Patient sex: M
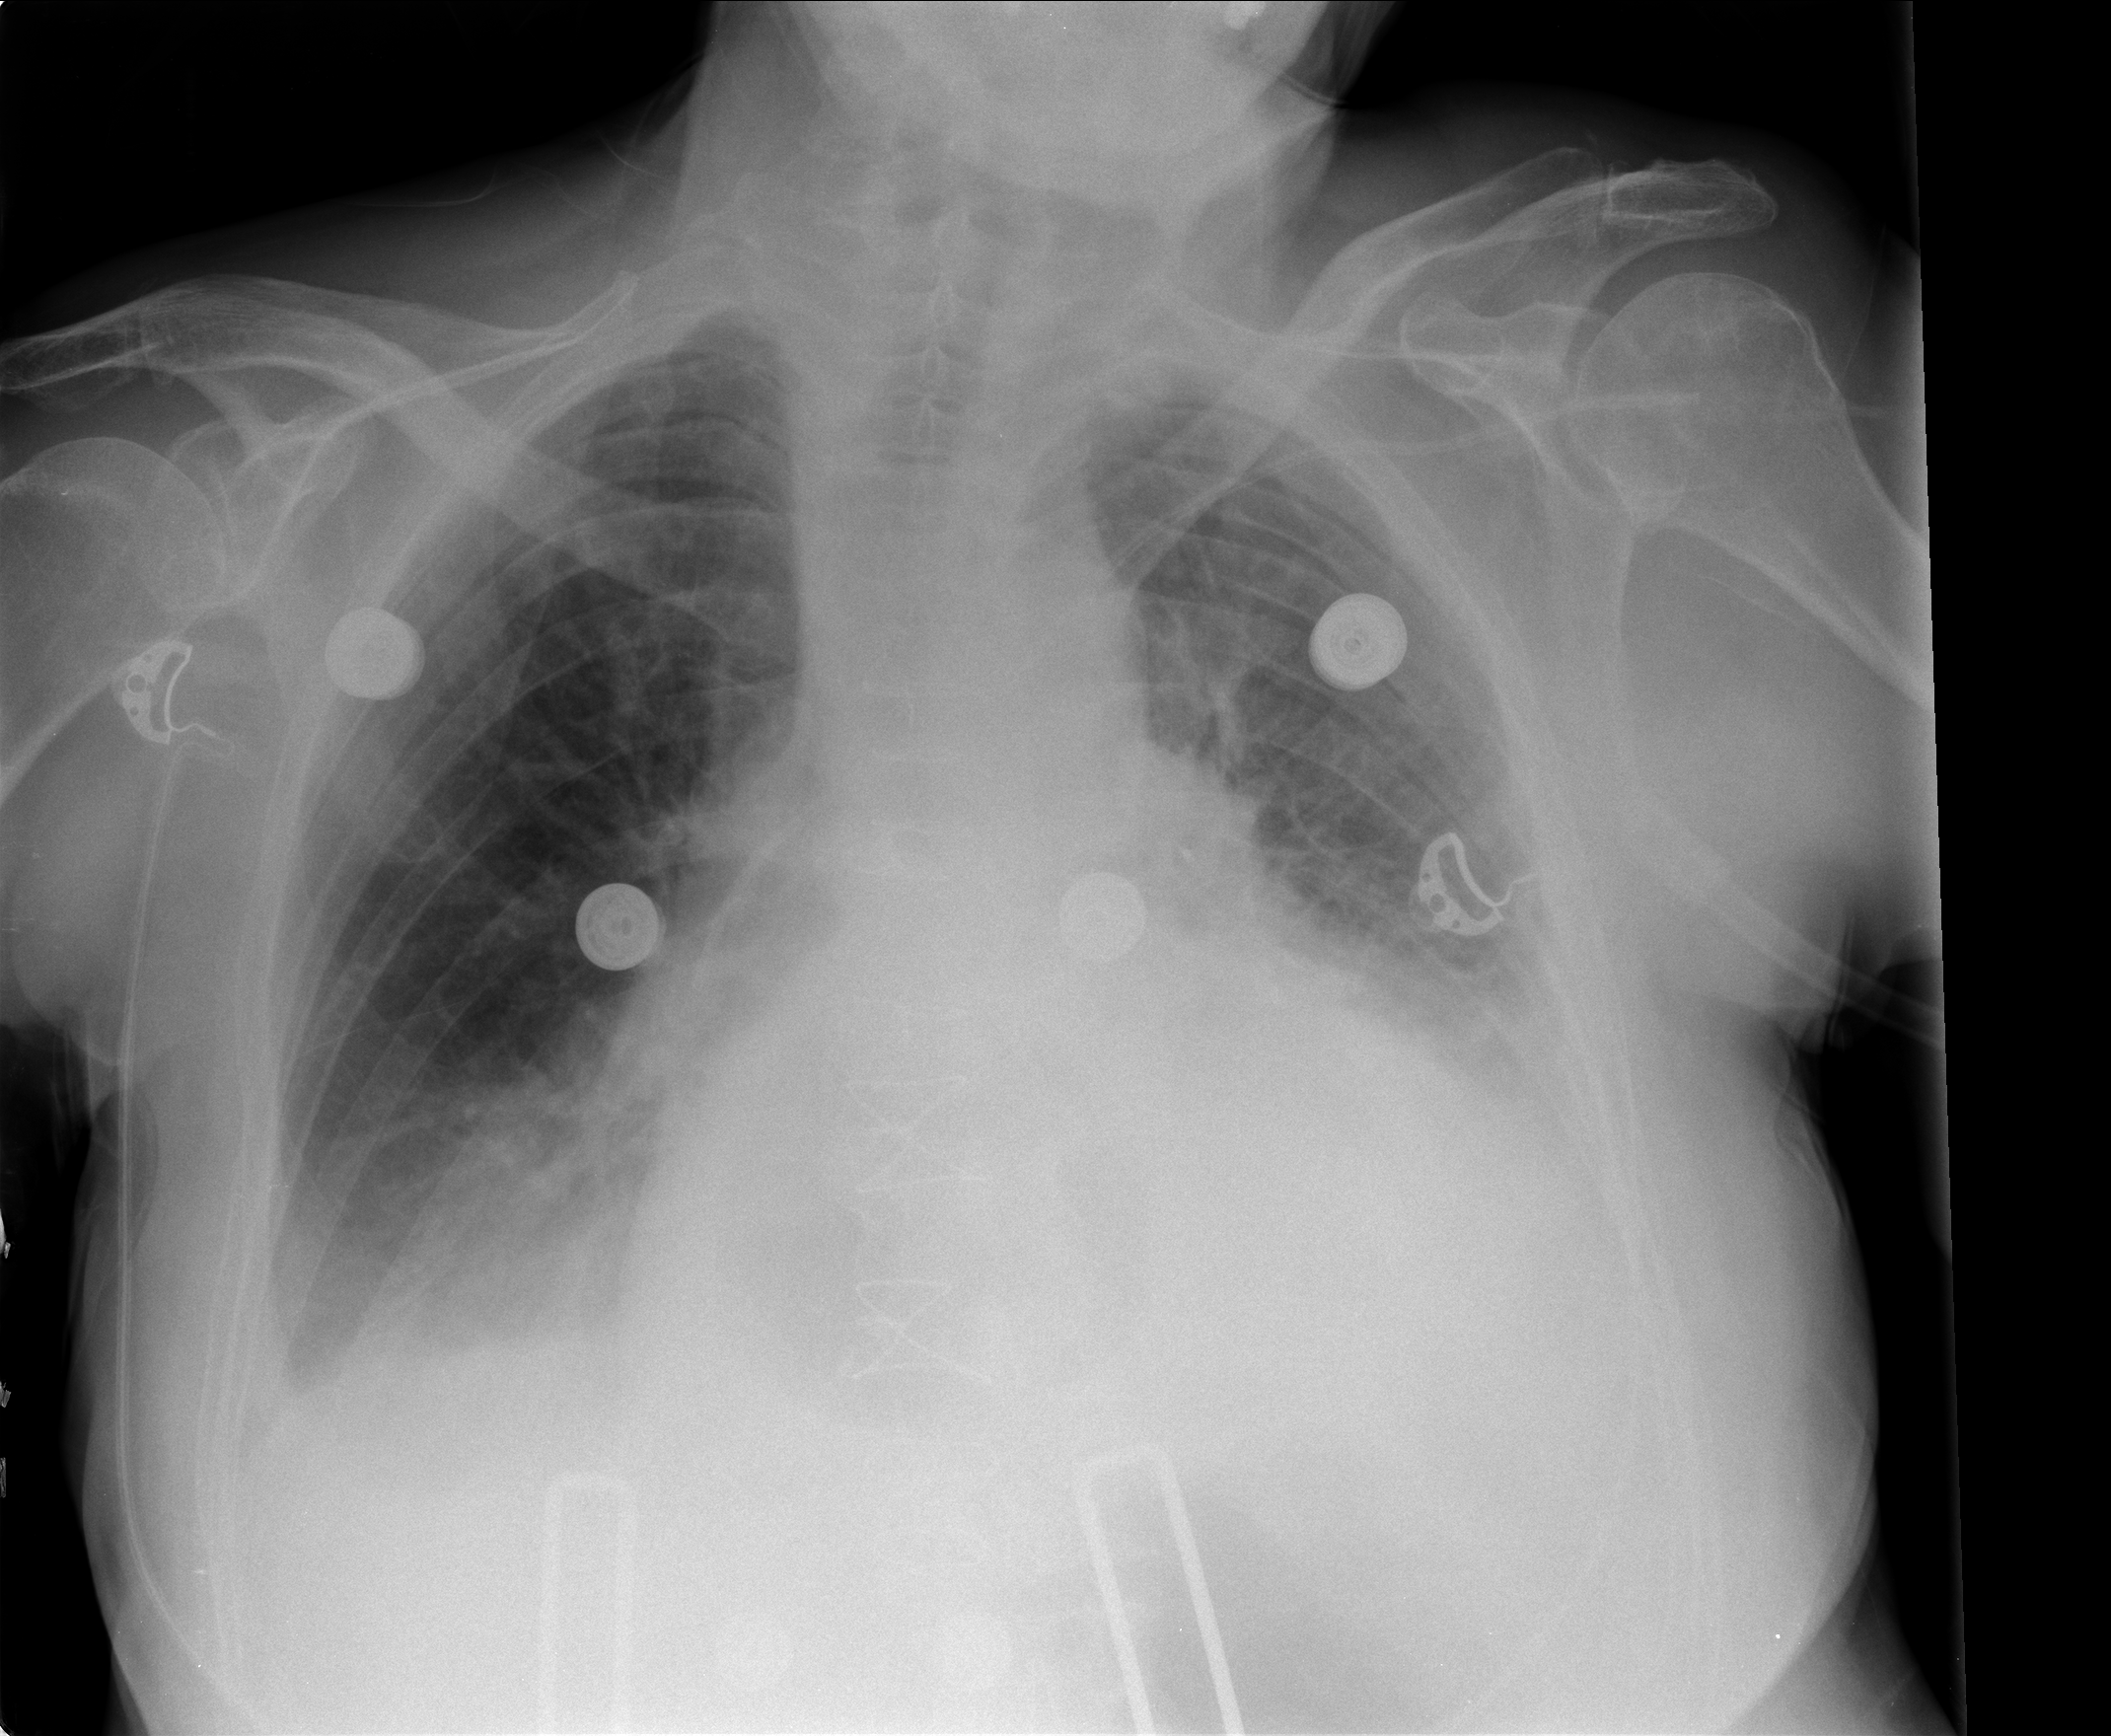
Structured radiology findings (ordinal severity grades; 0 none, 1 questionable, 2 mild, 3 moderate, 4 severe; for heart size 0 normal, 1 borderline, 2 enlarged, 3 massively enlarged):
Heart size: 2
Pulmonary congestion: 2
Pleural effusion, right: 2
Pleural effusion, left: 3
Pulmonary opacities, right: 0
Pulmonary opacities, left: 0
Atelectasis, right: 2
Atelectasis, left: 2